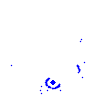
Particle: electron